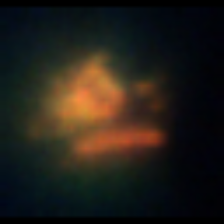
Taxon: Unknown_detritus
Group: Unknown